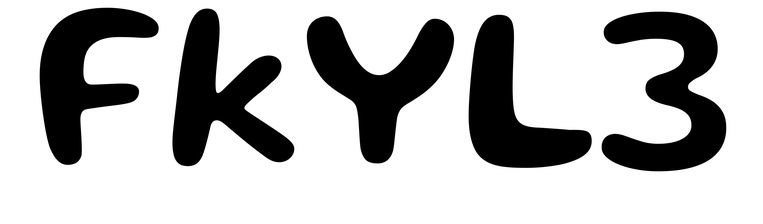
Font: Gluten_Medium